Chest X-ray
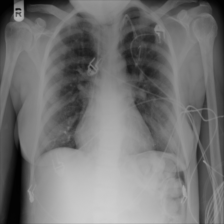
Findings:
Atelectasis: negative
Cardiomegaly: negative
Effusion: negative
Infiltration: negative
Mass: negative
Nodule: negative
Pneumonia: negative
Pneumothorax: negative
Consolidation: negative
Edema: negative
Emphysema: negative
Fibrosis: negative
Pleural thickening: negative
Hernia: negative